六年级 · 立体几何学
 四张长方形纸的长、宽分别如下，把这四张纸分别以长边为底面周长，短边为高卷成圆柱，体积最大的是 ( )。

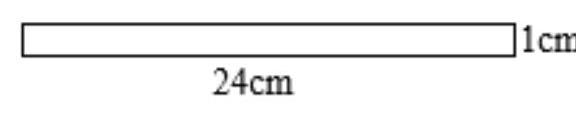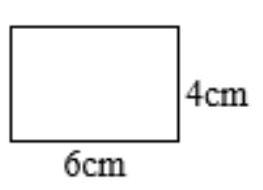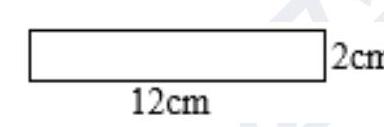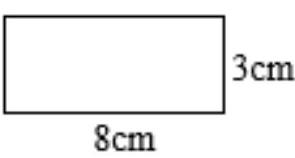
A.

B.

C.

D.

答案: A